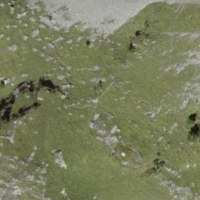
EUNIS habitat code: 23
Species observed at this site:
Clinopodium vulgare